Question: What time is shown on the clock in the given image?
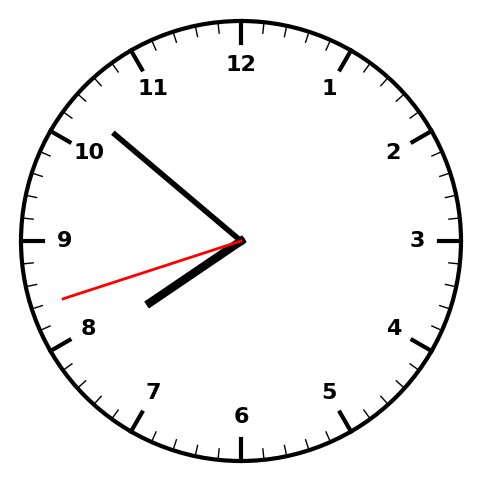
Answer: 07:51:42